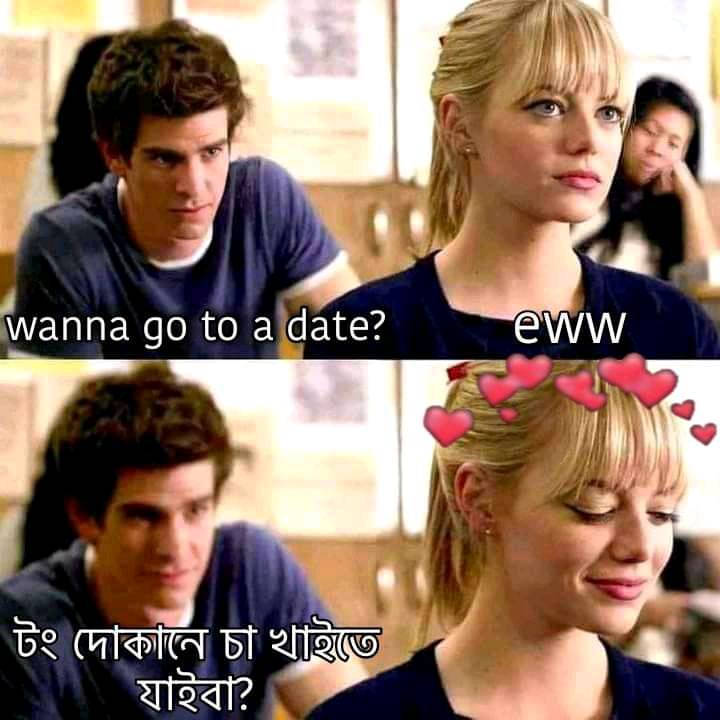
Caption: wanna go to a date ?    eww   টং দোকানে চা খাইতে যাইবা ?
Label: non-hate